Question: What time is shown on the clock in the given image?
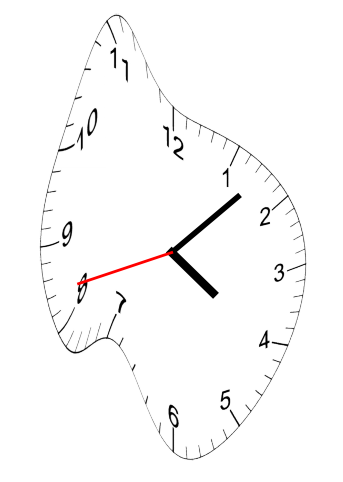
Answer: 04:07:42